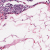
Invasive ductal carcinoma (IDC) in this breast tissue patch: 0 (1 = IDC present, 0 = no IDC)